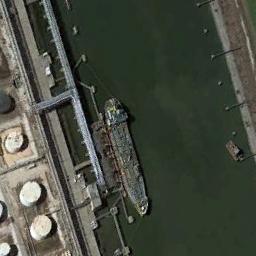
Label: ship